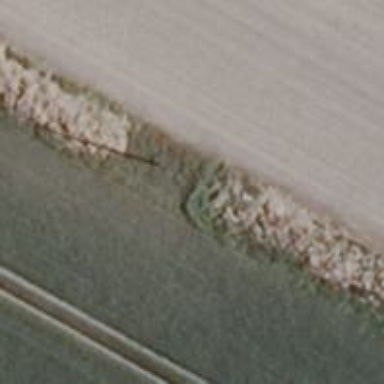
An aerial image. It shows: Power pole.